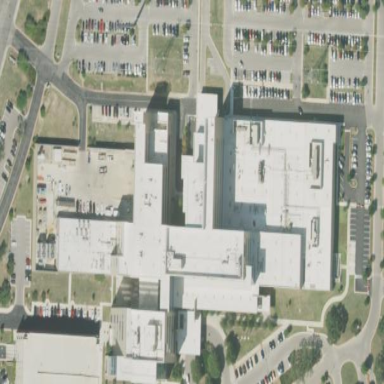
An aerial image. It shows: Hospital providing healthcare services.